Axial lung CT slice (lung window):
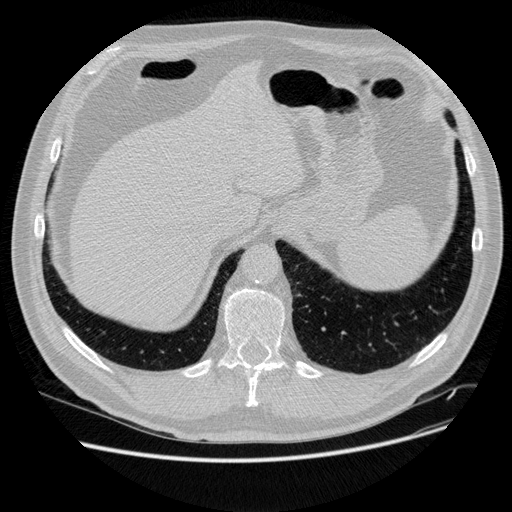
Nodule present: no